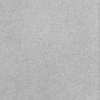
Label: dusty